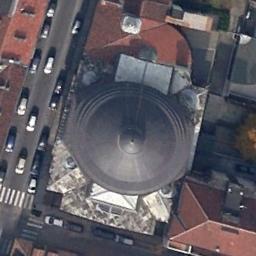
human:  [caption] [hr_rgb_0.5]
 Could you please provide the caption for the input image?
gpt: This is a church with a tower on the roof .

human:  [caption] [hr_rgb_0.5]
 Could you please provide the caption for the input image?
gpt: A cathedral with a gray roof, The main house in the middle of the church has a round roof, There are many buildings around the church and there are many roads with cars .

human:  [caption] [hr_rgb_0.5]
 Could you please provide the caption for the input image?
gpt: There is a church with gray roof next to a road with some cars .

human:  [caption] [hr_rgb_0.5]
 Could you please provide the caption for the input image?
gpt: The church with a circular pointed dome is surrounded by other buildings .

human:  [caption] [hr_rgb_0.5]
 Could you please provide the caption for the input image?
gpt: There are many cars on the road near the church .